Question: I am using R for the first time. I'm trying to use ggplot2 to make an arrow genome map and I am having trouble with a few of the details.
Here is a snippet of the data:
'''
genome start end gene colour
A 11638 12786 fadA6 #04E762
A 12798 13454 fadE31 #04E762
A 13529 14341 fadE32 #04E762
A 14342 15541 fadE33 #FB5607
A 15627 17168 cyp142 #FB5607
'''
And the code I currently have:
'''
library(ggplot2)
library(gggenes)
ggplot(REXAMPLE3, aes(xmin = start, xmax = end, y = genome, fill = gene)) +
geom_gene_arrow() +
geom_gene_label(aes(label = gene)) +
facet_wrap(~ genome, scales = "free", ncol = 1) +
scale_fill_brewer(palette = "Set3")+
theme(legend.position="none")
'''

- I need to colour the genes by function (e.g. green for side chain degradation) but I only know how to colour them individually with 'gene1="colour"'. Is there a way to define the colour of each gene with a column in the dataset? - Is there a way to make the labels go above the gene instead of within the arrow?- Which aes do I change to make the genes look less 'cramped'?
Thank you in advance for any help. It's hard to know what to google when you're completely new to the program.
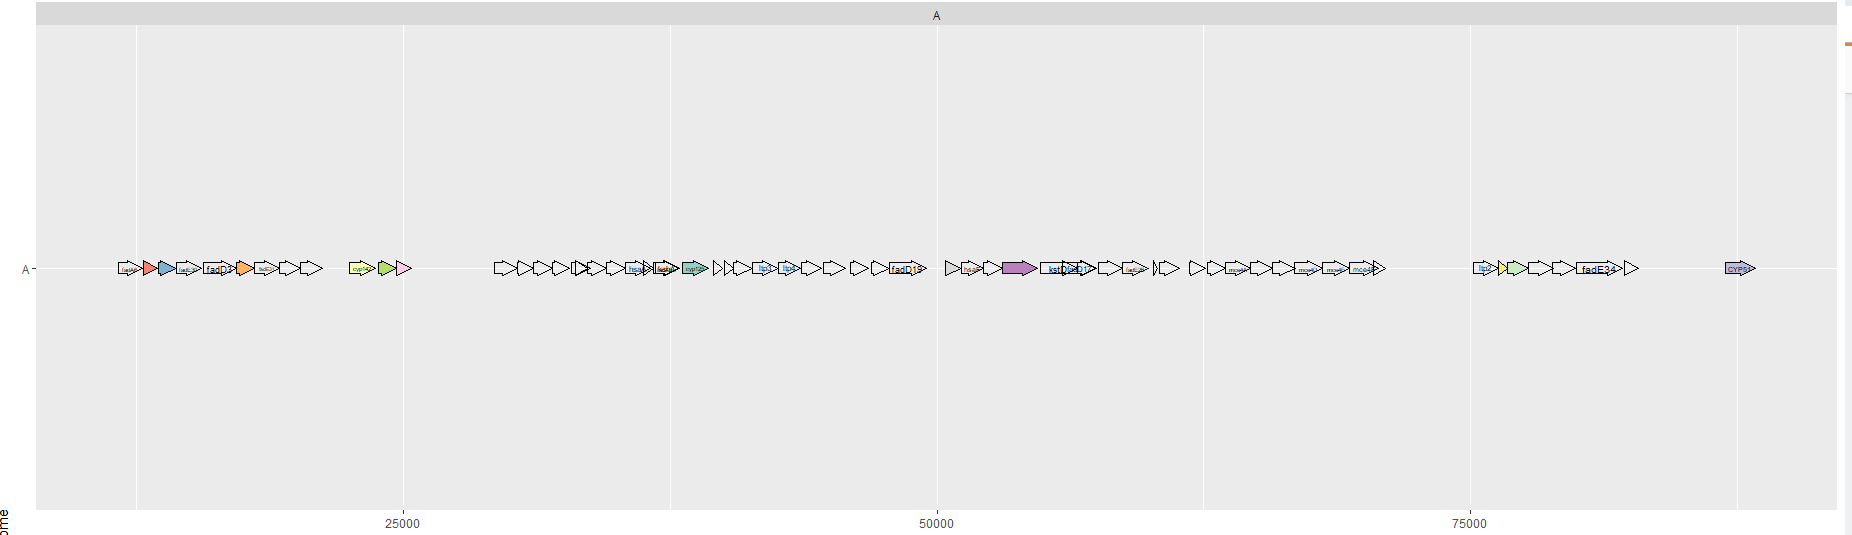
Answer: 1) To label your genes according to the color you want (and set in the column "color"), you can pass it in the argument 'fill' of the 'aes' and then use 'scale_fill_identity()'.
2) To place the gene label above, you can set y to 1.05 in 'geom_gene_label', however, I noticed that the size of label is not consistent (cyp142 is smaller than others). So, you can replace 'geom_gene_label' by 'geom_text' and calculate the x position of each to place them in the middle of their corresponding arrows.
Altogether, you can write something like that:
'''
library(ggplot2)
library(gggenes)
ggplot(df, aes(xmin = start, xmax = end, y = genome, fill = colour)) +
geom_gene_arrow() +
geom_text(aes(x = end - ((end-start)/2), y = 1.1, label = gene)) +
facet_wrap(~ genome, scales = "free", ncol = 1) +
theme(legend.position="none")+
scale_fill_identity()+
xlab("")
'''
<URL>
Does it answer your question ?